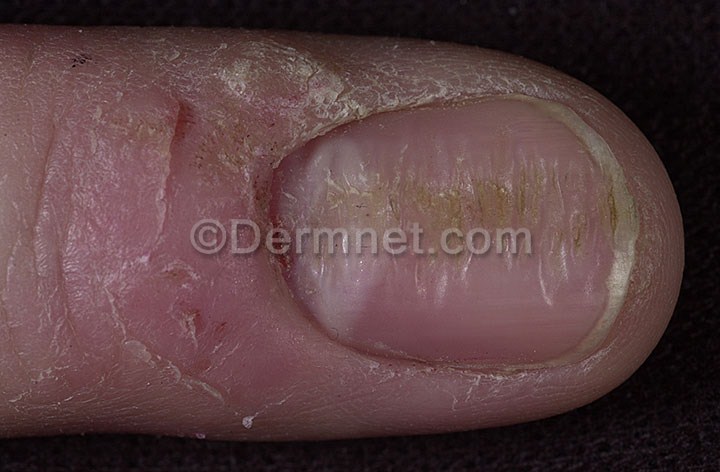
Disease: Nail Fungus and other Nail Disease